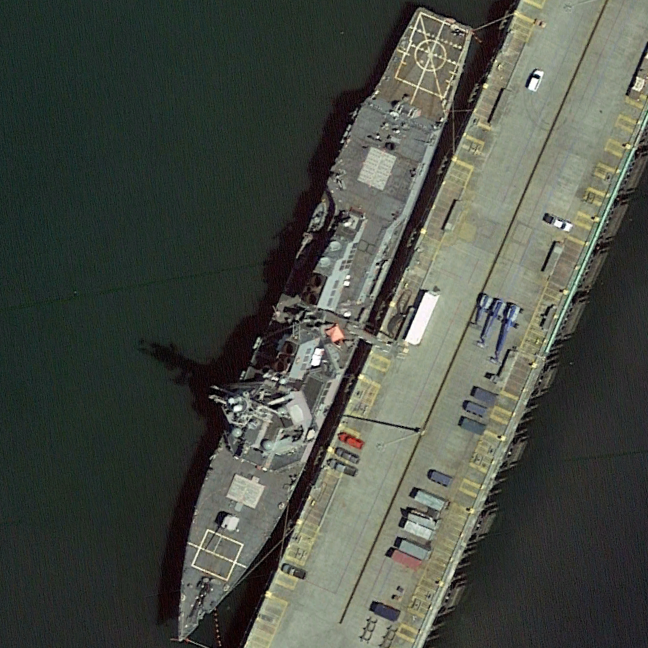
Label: destroyer